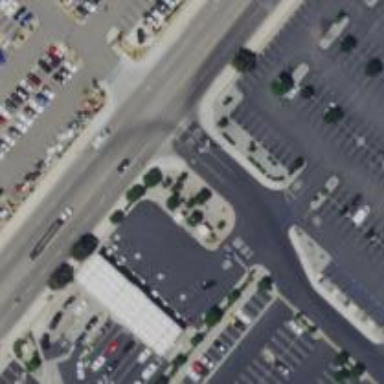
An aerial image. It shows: Driveway with asphalt surface on the left side of the road.